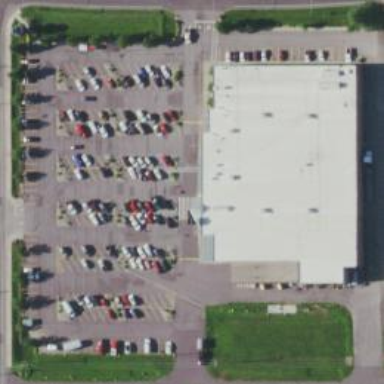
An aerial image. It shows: Retail area.